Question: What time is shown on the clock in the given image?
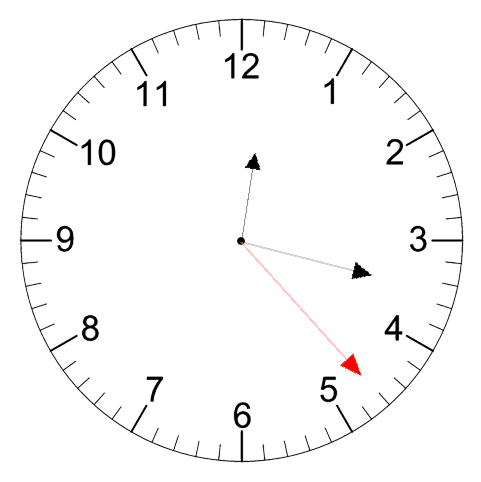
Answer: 12:17:23